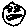
Label: smiley face